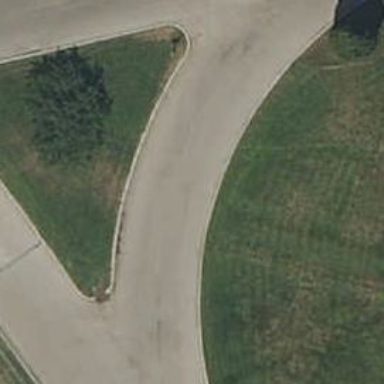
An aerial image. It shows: Footway with concrete surface.